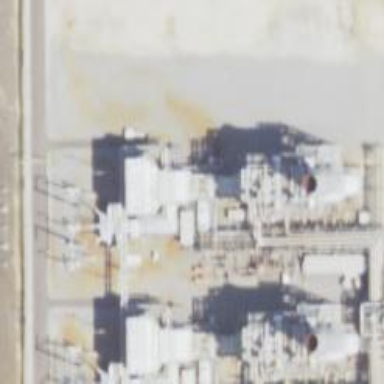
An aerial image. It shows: Gas turbine power generator.